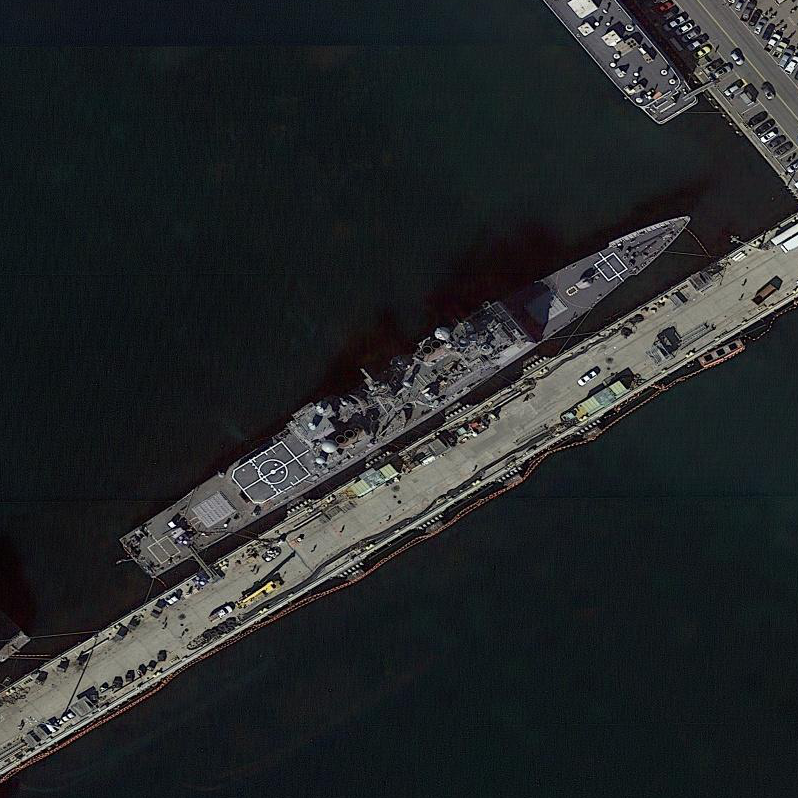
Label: cruiser